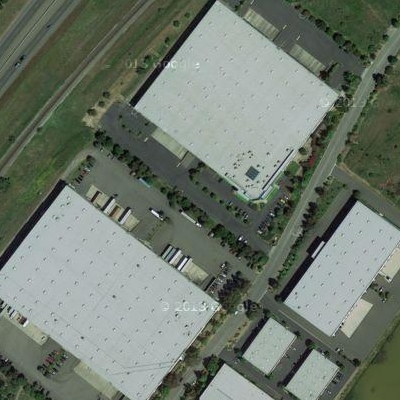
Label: Industry